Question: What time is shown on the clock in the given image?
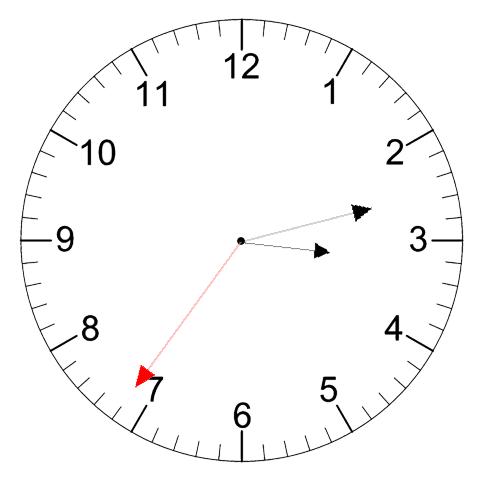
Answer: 03:12:36